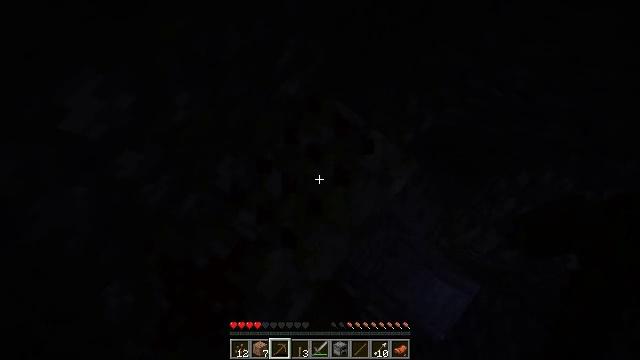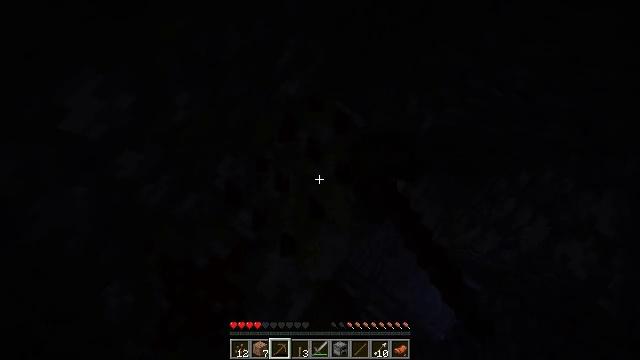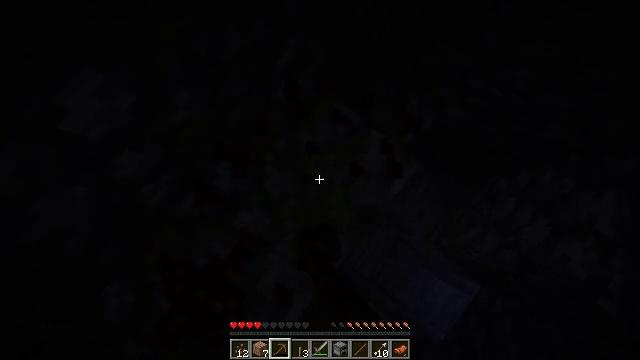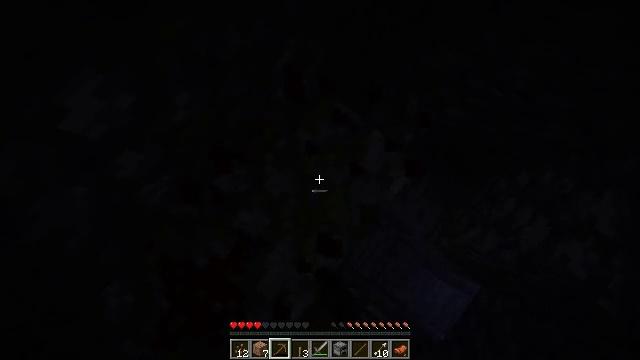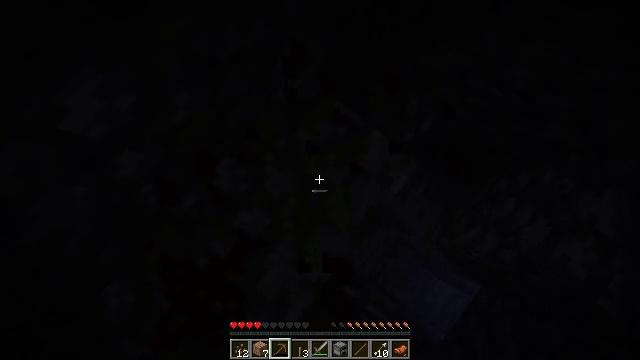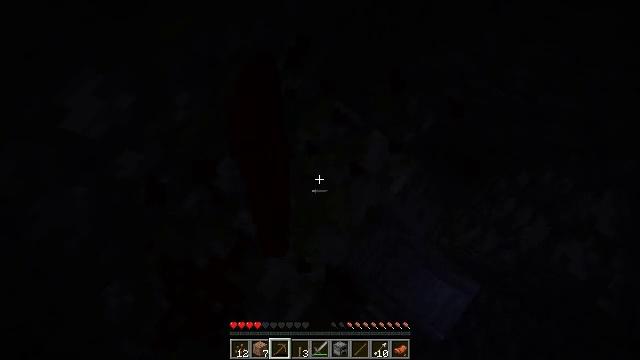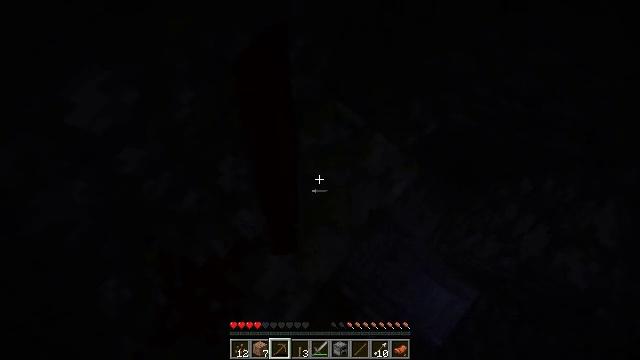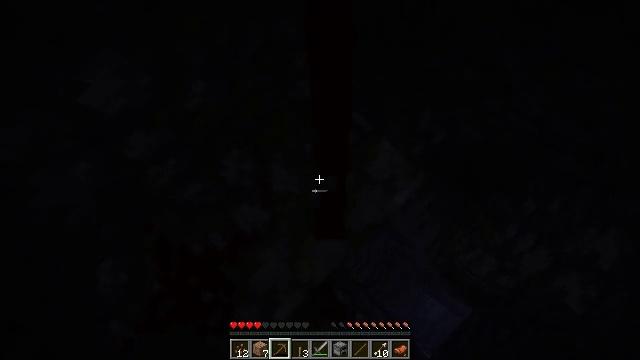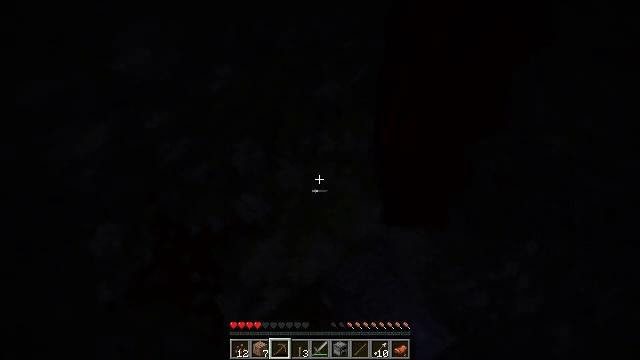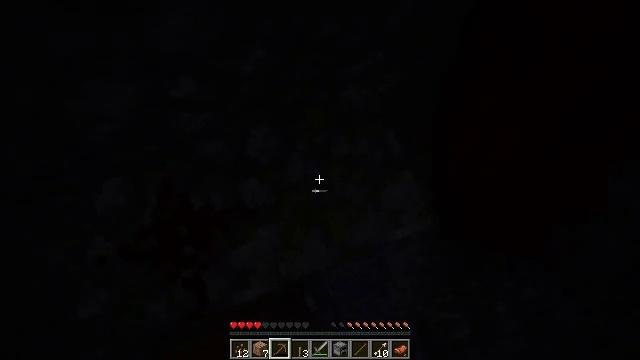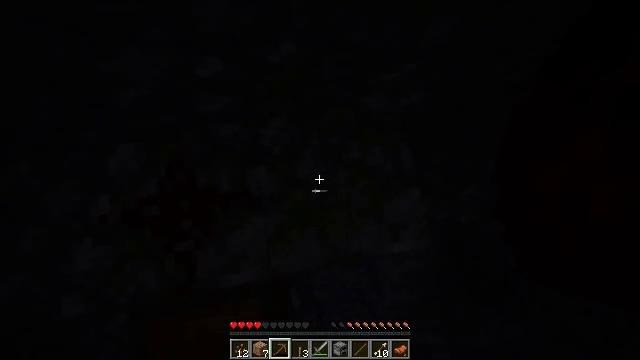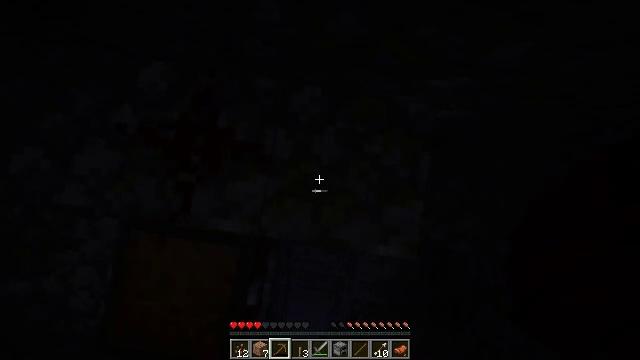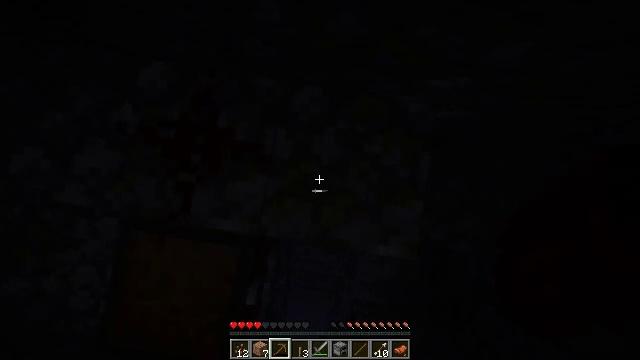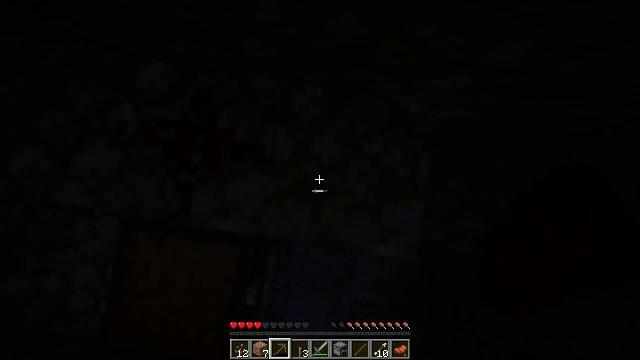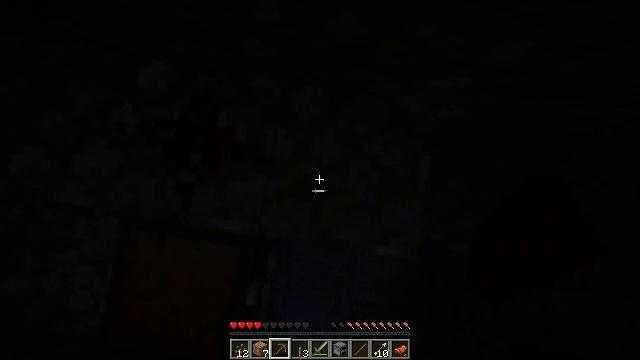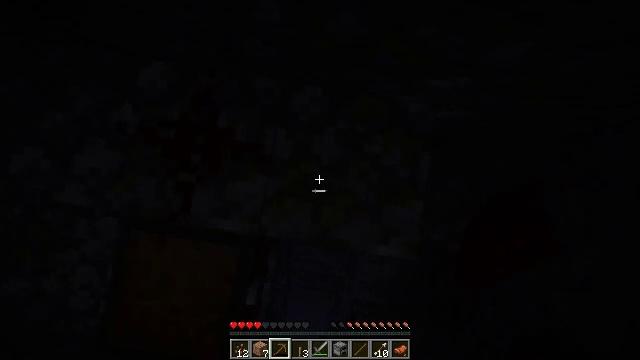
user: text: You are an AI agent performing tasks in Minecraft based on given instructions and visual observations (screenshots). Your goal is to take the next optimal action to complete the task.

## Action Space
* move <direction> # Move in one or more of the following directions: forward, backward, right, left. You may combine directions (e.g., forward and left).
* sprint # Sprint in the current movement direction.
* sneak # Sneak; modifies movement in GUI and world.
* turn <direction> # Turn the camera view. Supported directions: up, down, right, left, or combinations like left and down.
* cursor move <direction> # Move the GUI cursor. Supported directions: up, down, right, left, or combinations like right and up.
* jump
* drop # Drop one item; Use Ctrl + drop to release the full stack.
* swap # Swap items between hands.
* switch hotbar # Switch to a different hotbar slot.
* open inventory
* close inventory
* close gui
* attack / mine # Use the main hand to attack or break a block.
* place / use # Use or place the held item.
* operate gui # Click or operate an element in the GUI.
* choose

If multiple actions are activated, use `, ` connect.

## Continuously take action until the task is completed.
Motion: motion action
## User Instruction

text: Mine the redstone wire connected to mechanisms.
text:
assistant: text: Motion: attack / mine
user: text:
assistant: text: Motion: attack / mine
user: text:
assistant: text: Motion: no_op
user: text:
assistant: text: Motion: no_op
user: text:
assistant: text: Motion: no_op
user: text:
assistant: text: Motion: turn left
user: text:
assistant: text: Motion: turn left
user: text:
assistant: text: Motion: turn left
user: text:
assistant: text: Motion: turn left
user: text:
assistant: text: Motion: turn left
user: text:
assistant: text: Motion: turn left and down
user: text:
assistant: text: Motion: no_op
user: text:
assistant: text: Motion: no_op
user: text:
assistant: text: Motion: no_op
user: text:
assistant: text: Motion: no_op
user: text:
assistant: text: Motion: no_op
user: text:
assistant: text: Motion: turn left
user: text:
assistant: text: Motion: turn left
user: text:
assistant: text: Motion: turn left
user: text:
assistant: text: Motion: turn left and up
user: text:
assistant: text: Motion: turn up
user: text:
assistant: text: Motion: no_op
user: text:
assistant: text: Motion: turn up
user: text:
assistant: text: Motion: turn up
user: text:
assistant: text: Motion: turn right and up
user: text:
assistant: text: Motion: turn right and up
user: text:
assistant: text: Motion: turn right and up
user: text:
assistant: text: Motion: turn right and up
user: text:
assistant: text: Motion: no_op
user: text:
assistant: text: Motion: no_op